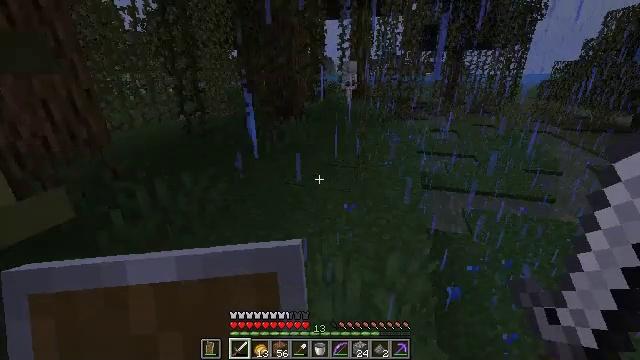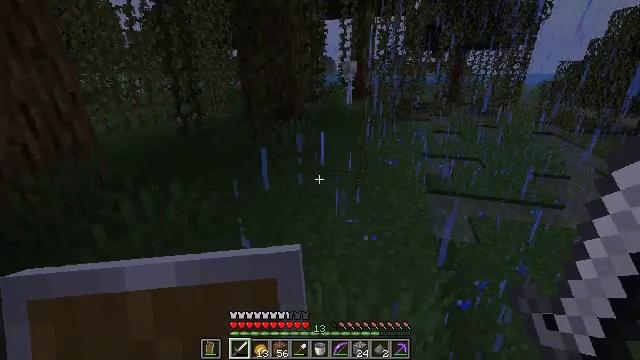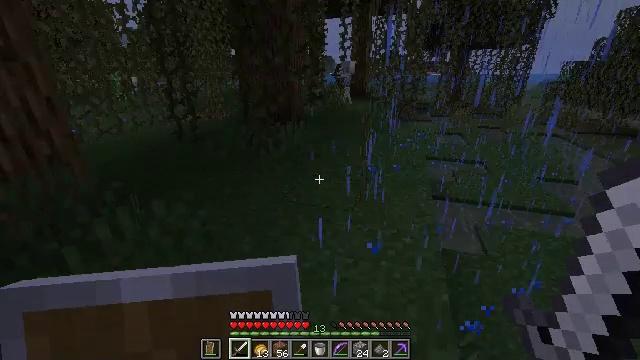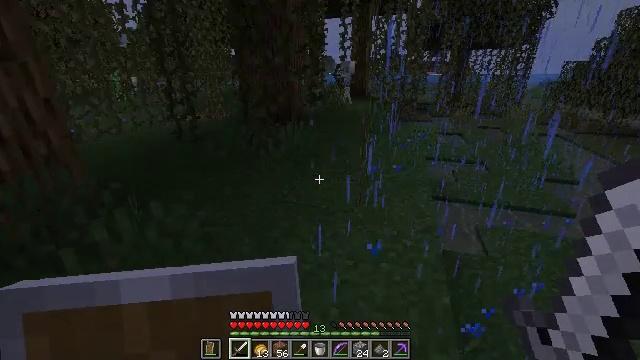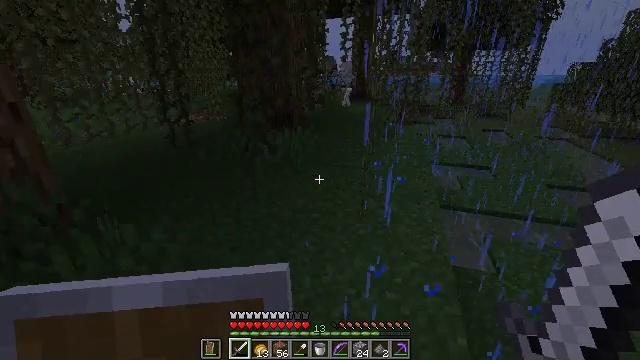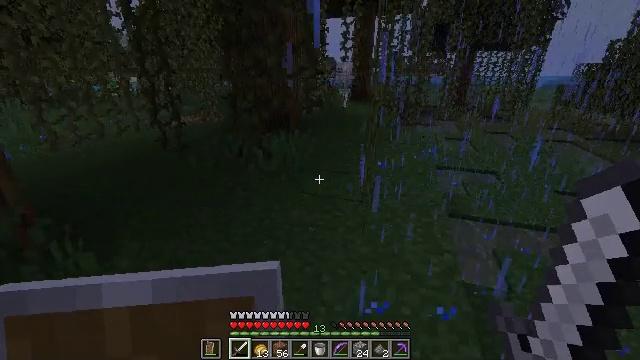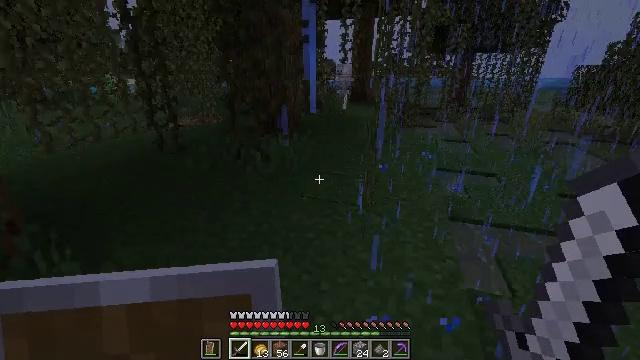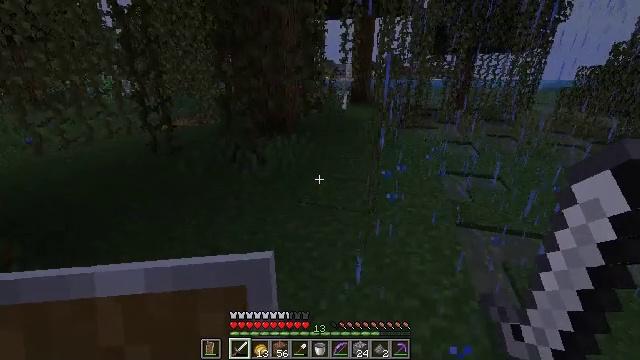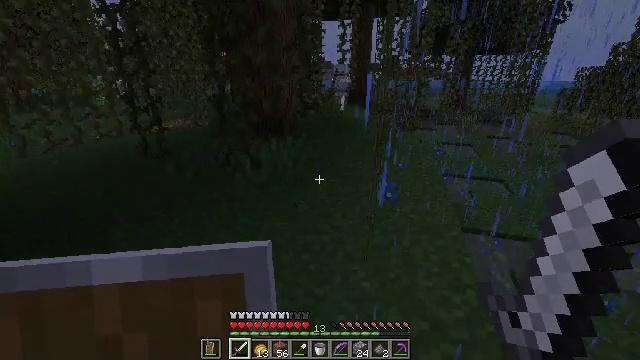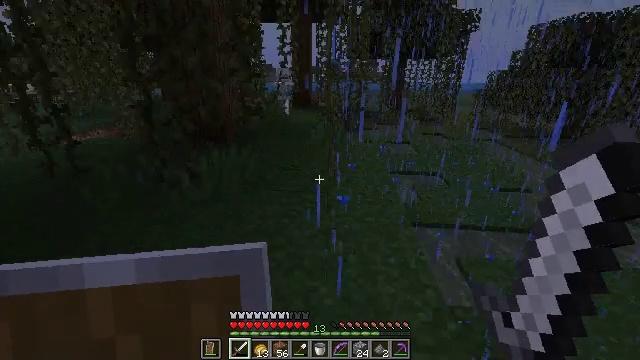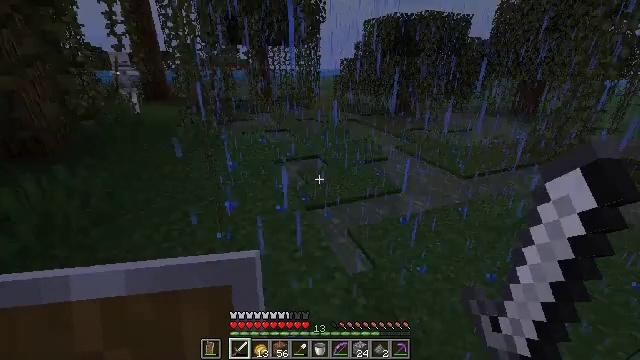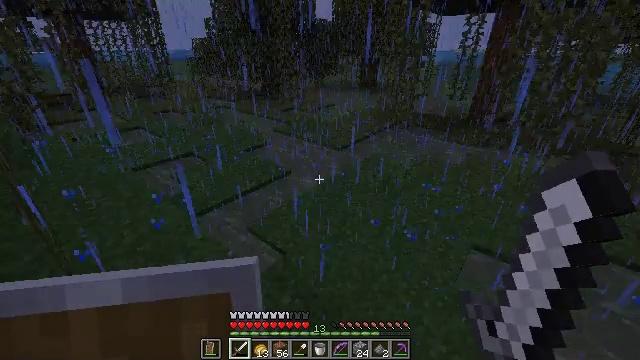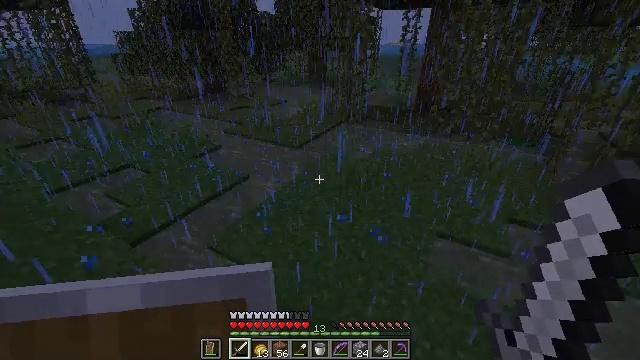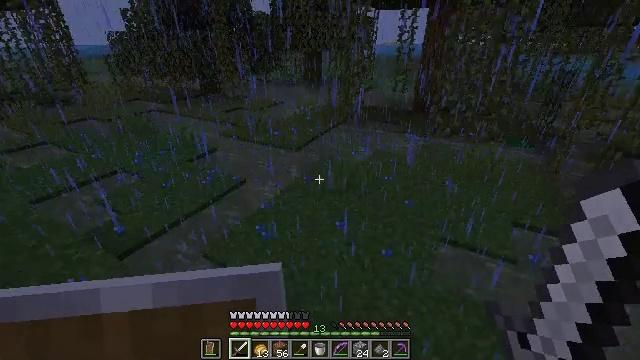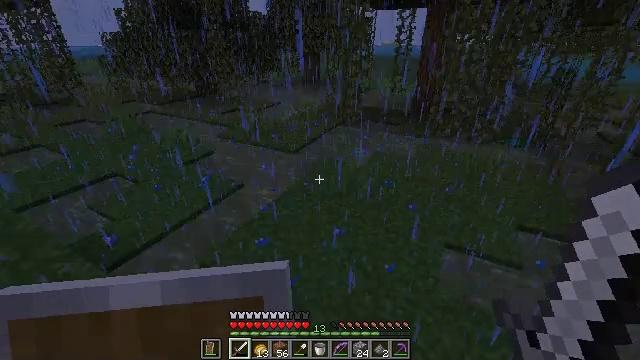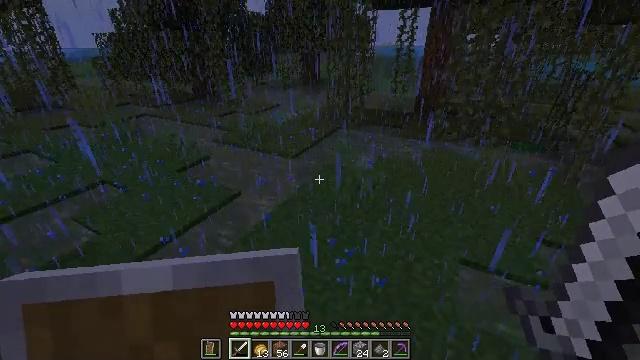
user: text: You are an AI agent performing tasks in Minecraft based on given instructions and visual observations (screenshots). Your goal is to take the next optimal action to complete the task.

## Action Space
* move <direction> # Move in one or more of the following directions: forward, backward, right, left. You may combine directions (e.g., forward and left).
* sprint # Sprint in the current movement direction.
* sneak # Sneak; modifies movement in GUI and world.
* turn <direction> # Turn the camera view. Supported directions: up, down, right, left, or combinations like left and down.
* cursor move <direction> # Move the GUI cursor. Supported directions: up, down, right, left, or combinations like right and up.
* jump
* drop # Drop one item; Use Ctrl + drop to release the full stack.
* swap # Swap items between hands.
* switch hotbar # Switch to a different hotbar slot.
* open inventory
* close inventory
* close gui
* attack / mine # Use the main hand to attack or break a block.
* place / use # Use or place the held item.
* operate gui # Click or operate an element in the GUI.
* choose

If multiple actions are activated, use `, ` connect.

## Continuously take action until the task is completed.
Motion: motion action
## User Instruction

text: Gather tall seagrass in the sea.
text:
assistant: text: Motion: move forward
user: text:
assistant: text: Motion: move forward
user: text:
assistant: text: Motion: move forward
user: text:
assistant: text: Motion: move forward
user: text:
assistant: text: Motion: move forward
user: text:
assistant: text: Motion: move forward
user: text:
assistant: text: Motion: move forward
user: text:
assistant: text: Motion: move forward
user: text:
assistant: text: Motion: move forward, turn right
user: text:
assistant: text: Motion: move forward, turn right and down
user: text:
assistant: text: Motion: move forward, turn right and down
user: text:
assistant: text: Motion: move forward, turn right and down
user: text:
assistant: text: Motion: move forward
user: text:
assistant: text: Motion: move forward
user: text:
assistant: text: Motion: move forward
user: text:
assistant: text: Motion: move forward
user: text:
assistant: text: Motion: move forward
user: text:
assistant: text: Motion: move forward
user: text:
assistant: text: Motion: move forward
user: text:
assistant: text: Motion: move forward
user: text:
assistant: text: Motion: move forward, turn right
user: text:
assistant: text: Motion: move forward, turn right and up
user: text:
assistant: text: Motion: move forward, turn right and up
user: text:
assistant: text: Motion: move forward, turn right
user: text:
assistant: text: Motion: move forward, turn right
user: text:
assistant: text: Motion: no_op
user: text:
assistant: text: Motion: move forward
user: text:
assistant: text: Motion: move forward
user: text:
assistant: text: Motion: move forward
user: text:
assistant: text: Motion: no_op